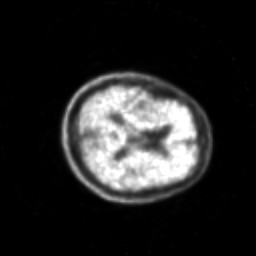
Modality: PET
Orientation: axial
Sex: male
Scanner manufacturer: siemens